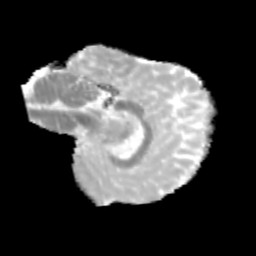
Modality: MD
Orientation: sagittal
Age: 11
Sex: male
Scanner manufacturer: siemens
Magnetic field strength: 3 T
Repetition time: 3.8 s
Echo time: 0.07 s